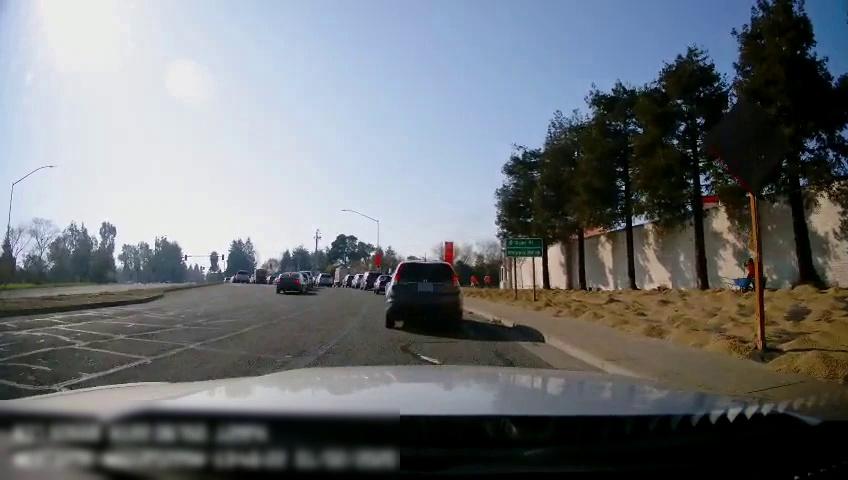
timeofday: Day
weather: Sunny
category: Drivable Space
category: Drivable Space
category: Pedestrians
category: Pedestrians
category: Pedestrians
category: Vehicles | Car
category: Vehicles | Truck
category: Vehicles | Car
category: Vehicles | Car
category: Vehicles | Car
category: Vehicles | Car
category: Vehicles | SUV
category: Vehicles | SUV
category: Vehicles | Car
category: Vehicles | SUV
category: Vehicles | SUV
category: Vehicles | SUV
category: Vehicles | Car
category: Traffic | Signs
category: Traffic | Signs
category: Traffic | Signs